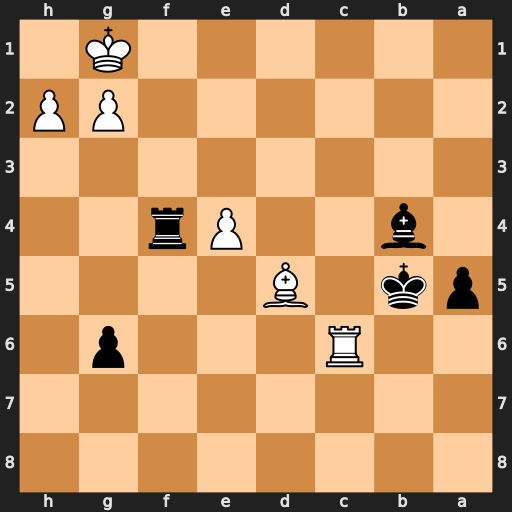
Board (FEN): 8/8/2R3p1/pk1B4/1b2Pr2/8/6PP/6K1
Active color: b
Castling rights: -
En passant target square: -
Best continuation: Bc5+ Rxc5+ Kxc5